高三 · 度量几何学
函数 $y=f(x)$ 的图象如图所示, 则阴影部分的面积是 ( )

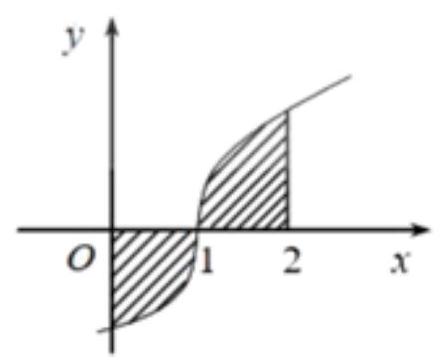
A. $\int_{0}^{1} f(x) d x$
B. $\int_{0}^{2} f(x) d x$
C. $\int_{0}^{2}|f(x)| d x$
D. $\int_{0}^{1} f(x) d x+\int_{1}^{2} f(x) d x$
答案: C
解析: 答案: C

【解析】 由图得阴影部分的面积为 $\int_{0}^{1}[-f(x)] d x+\int_{1}^{2} f(x) d x=\int_{0}^{1}|f(x)| d x+\int_{1}^{2} f(x) d x=\int_{0}^{2}|f(x)| d x$,
故答案为: C.

【分析】利用定积分的几何意义即可表示出封闭图形的面积.